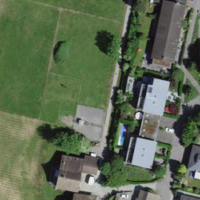
EUNIS habitat code: 55
Species observed at this site:
Tussilago farfara